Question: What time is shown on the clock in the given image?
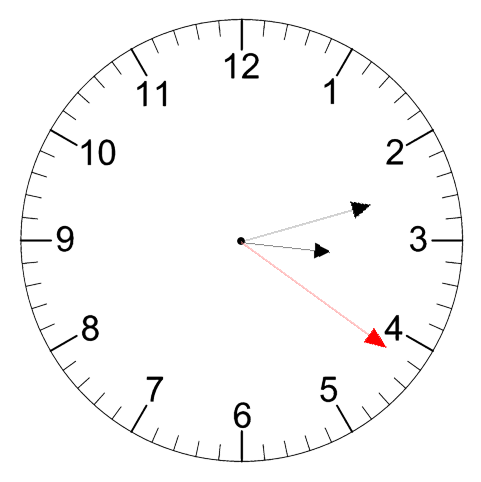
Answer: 03:12:21